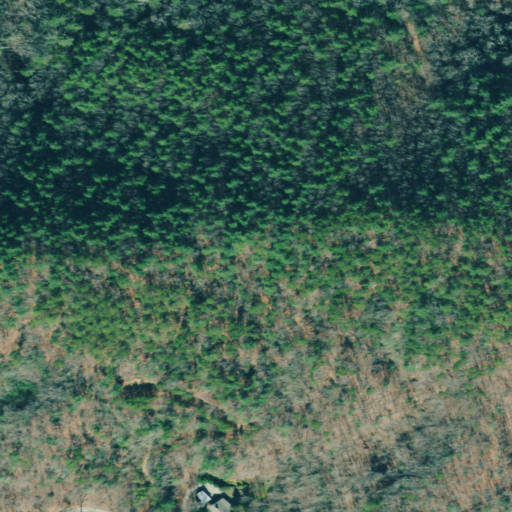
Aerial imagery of ridge(s) in Georgia named Wiley Mountain containing mixed forest, deciduous forest, evergreen forest, open development, and low intensity development